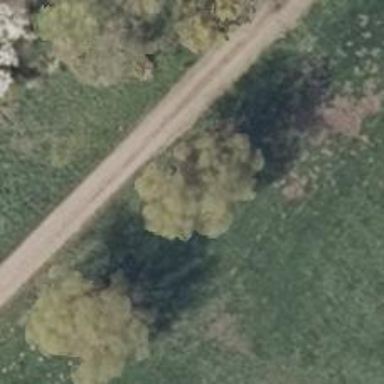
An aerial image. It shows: Deciduous tree with broadleaved leaves.